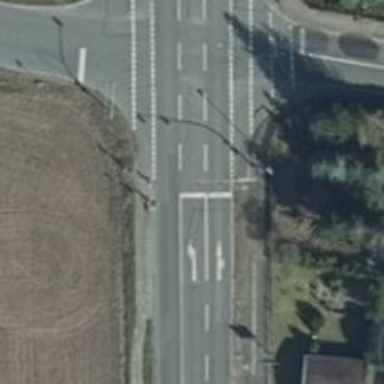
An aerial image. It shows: Road with traffic signals controlling the flow of traffic.